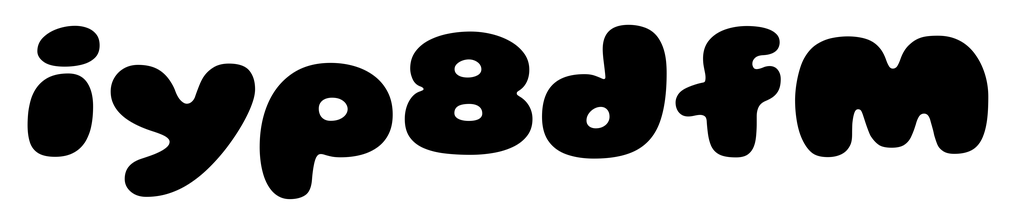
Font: Gluten_Black